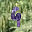
Label: 9